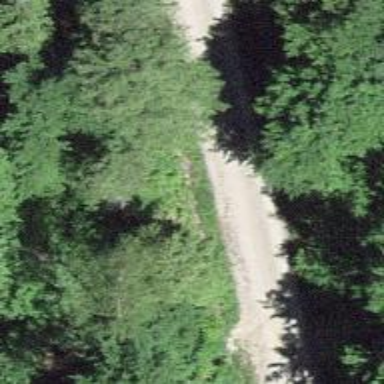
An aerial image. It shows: Gravel track with grade2 tracktype.